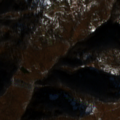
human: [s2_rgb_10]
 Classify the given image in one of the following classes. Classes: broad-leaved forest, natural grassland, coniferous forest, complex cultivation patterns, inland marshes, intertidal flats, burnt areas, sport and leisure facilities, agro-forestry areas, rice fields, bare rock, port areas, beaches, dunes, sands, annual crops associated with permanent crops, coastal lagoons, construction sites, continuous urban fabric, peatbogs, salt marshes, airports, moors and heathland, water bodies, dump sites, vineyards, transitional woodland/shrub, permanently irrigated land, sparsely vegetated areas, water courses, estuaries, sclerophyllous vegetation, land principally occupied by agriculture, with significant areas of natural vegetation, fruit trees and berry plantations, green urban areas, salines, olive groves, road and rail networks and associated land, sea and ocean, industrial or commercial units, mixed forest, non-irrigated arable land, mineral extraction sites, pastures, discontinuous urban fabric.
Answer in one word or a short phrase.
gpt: broad-leaved forest, transitional woodland/shrub